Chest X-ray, PA view. Patient: 58 years old, sex F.
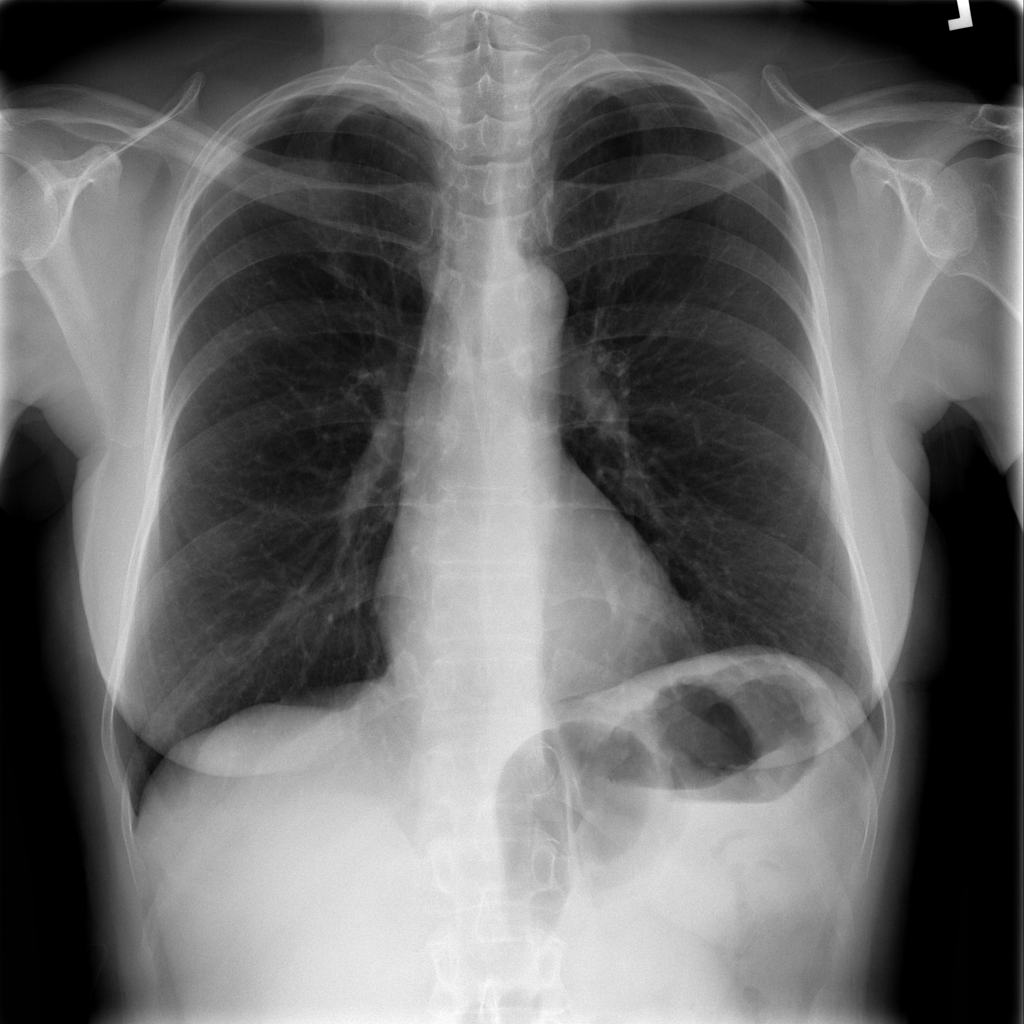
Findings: No Finding